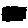
Label: circle